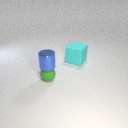
small blue metal cylinder above small green rubber sphere